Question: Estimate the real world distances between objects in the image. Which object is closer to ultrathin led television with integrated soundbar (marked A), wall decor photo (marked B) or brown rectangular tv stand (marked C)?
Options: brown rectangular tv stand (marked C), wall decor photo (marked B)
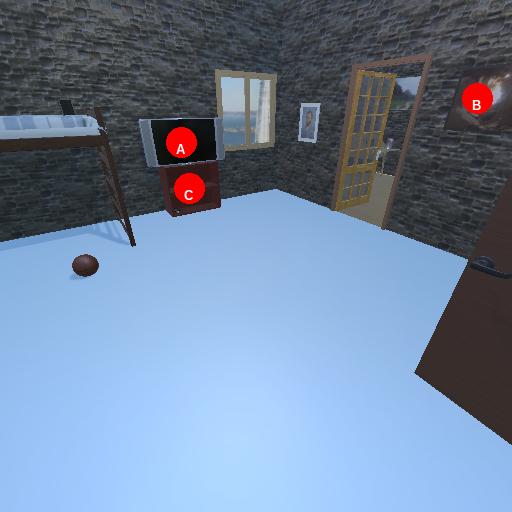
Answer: brown rectangular tv stand (marked C)